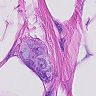
Metastatic tissue present: yes